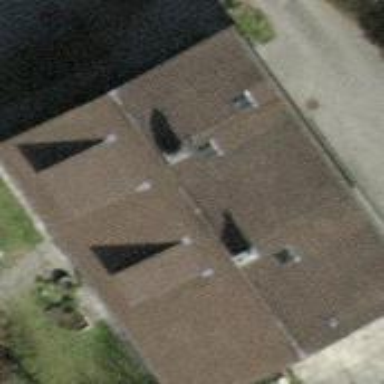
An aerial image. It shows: Semidetached house with gabled roof.